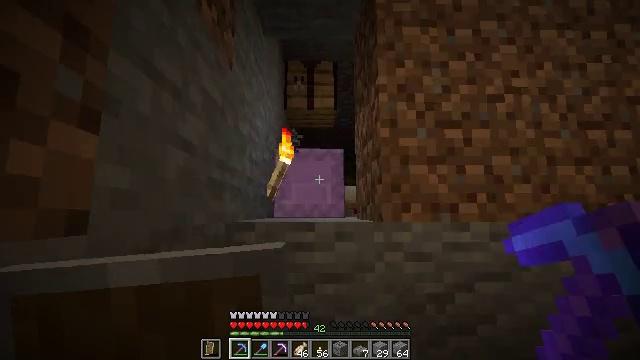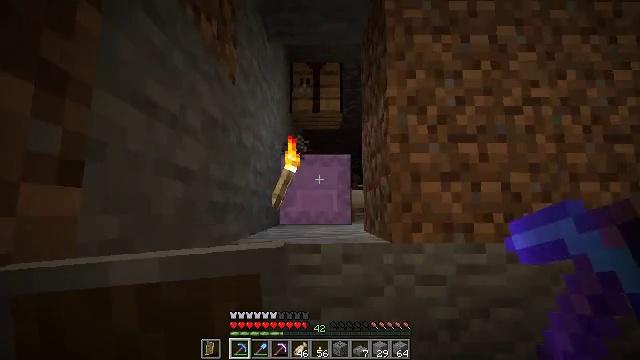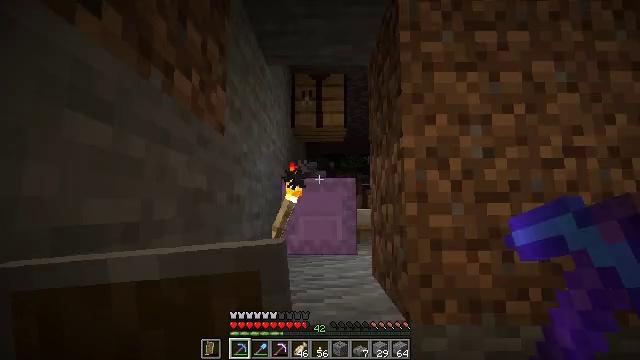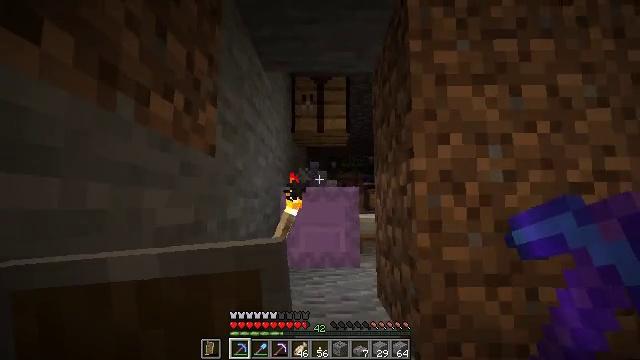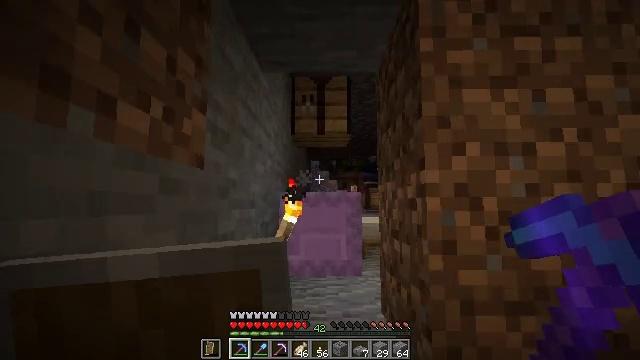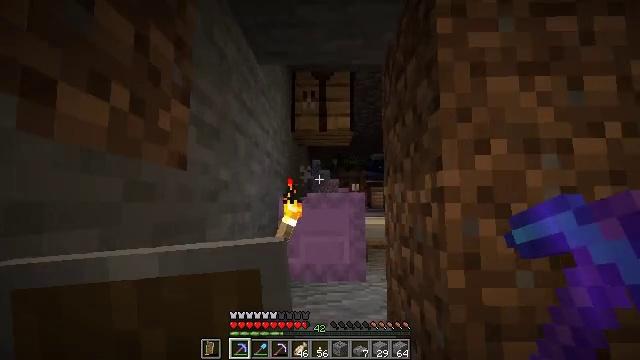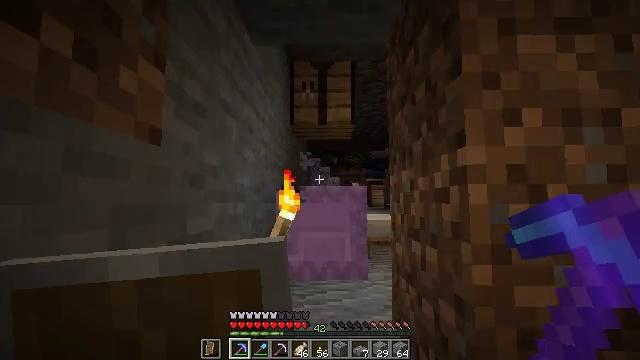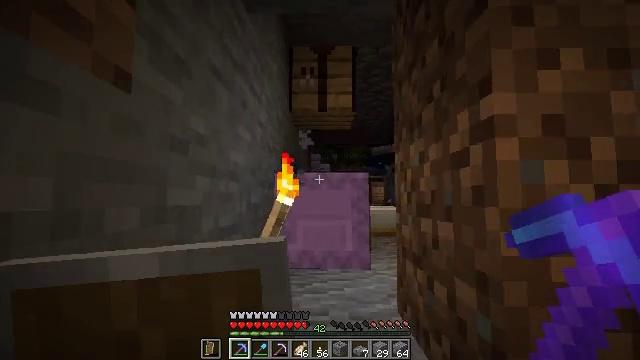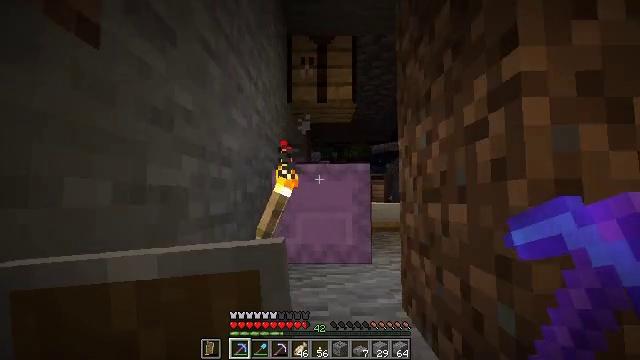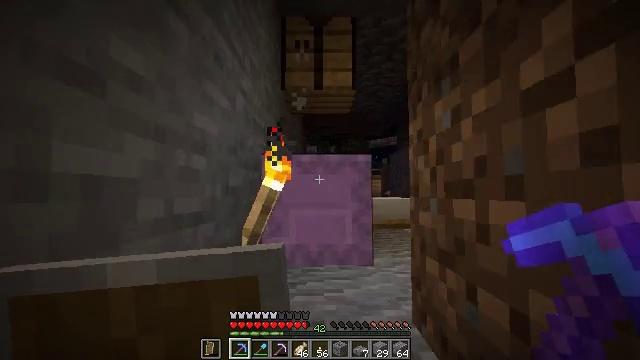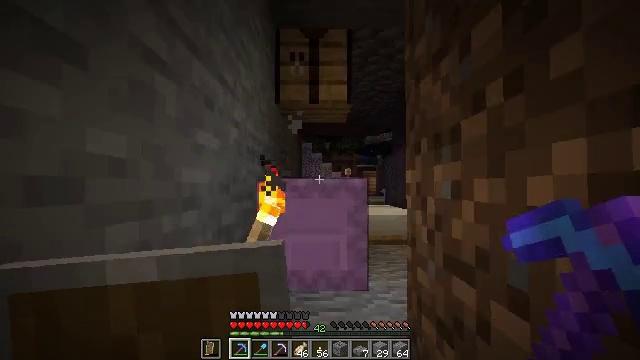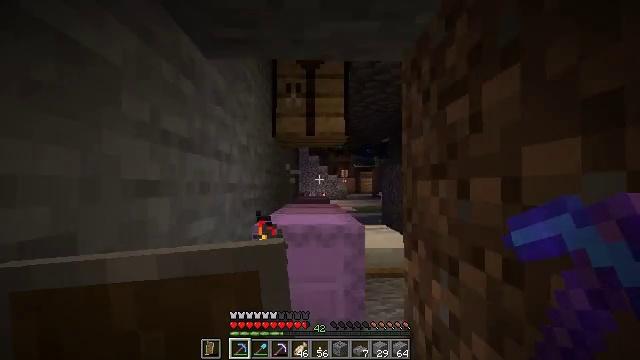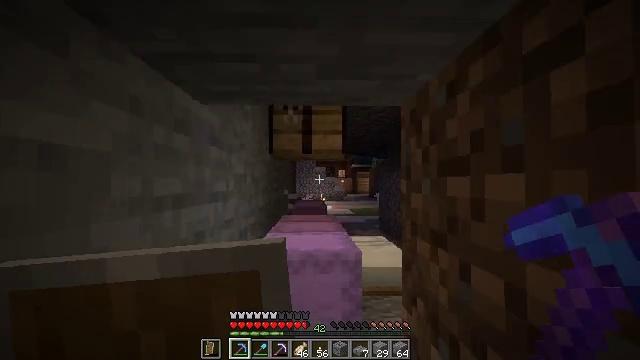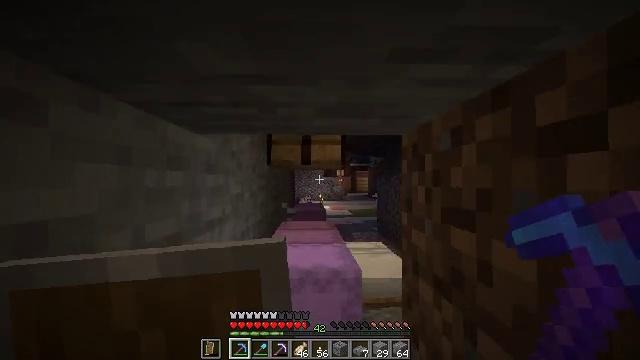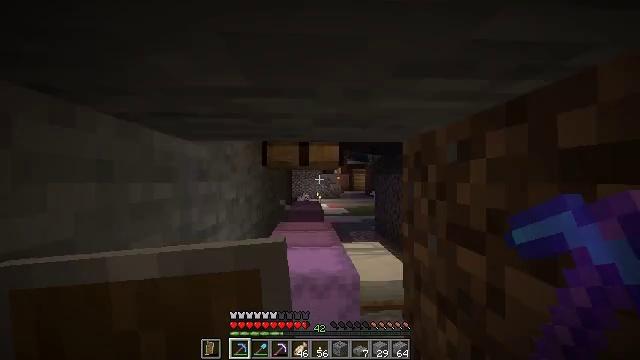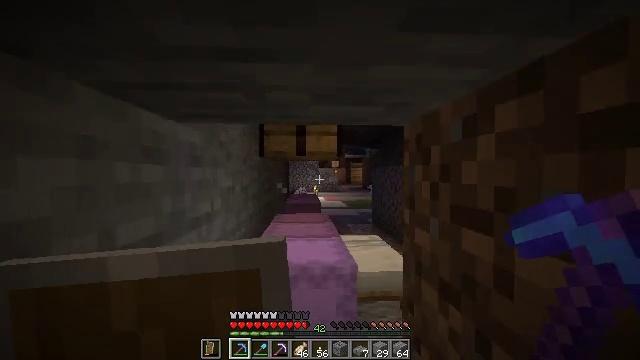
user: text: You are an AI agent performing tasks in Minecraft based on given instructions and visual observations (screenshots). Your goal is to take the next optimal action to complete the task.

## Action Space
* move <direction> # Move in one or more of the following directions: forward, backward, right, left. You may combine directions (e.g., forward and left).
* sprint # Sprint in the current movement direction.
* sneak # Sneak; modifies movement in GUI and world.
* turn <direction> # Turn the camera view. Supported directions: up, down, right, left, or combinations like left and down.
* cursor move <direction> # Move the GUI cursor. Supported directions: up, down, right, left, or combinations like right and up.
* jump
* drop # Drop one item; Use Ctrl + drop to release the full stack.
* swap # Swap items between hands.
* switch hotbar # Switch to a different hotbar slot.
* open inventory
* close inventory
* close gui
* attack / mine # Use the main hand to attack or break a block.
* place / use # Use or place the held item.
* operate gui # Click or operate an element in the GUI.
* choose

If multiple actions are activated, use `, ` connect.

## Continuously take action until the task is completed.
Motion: motion action
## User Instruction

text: Open the crafting table and craft stone brick slabs.
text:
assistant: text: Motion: move forward, turn left, jump
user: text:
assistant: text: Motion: move forward, jump
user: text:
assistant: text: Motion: move forward, jump
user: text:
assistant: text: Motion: move forward
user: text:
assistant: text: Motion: move forward
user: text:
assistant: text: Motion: move forward
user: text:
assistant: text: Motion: move forward
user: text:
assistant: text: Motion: move forward
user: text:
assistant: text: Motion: move forward, turn down
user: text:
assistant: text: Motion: move forward, turn right and down, jump
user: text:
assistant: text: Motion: move forward, jump
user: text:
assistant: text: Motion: move forward, jump
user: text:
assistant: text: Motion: move forward, jump
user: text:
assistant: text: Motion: move forward
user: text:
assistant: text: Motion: move forward, turn down
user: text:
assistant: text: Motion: move forward, turn down
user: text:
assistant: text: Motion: move forward, turn down
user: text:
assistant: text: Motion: move forward, turn down
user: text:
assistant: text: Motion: move forward, turn down
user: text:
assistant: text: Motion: move forward, turn down
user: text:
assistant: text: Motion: move forward, turn down
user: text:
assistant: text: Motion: move forward, turn down
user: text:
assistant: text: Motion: move forward and move right, turn left and down
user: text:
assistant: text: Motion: move forward and move right, turn left and down
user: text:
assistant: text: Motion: move forward and move right, turn left
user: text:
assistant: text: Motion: move forward and move right, turn left
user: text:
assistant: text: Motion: move forward and move right, turn left and up
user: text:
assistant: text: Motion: move right, turn left and up
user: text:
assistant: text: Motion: move right, turn left and up
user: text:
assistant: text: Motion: move right, turn left and up